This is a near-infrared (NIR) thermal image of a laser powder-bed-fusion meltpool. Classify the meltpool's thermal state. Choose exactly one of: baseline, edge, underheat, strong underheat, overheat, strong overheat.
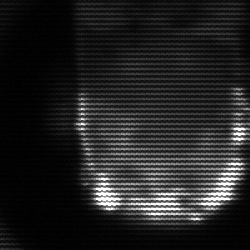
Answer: baseline